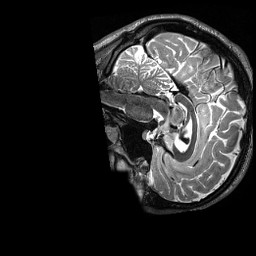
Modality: T2w
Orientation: sagittal
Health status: healthy
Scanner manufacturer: siemens
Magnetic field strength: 3 T
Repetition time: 3.2 s
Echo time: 0.565 s